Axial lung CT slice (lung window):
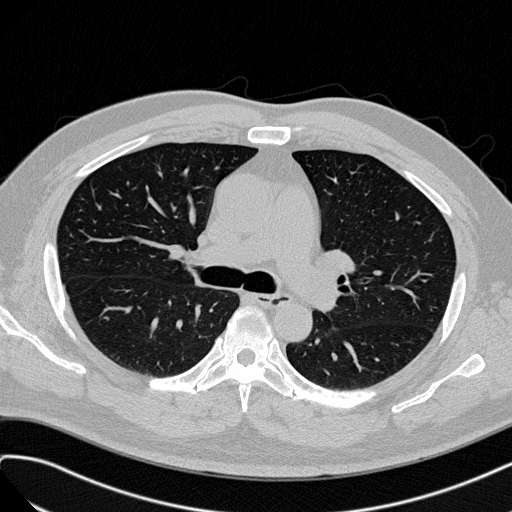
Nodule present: no